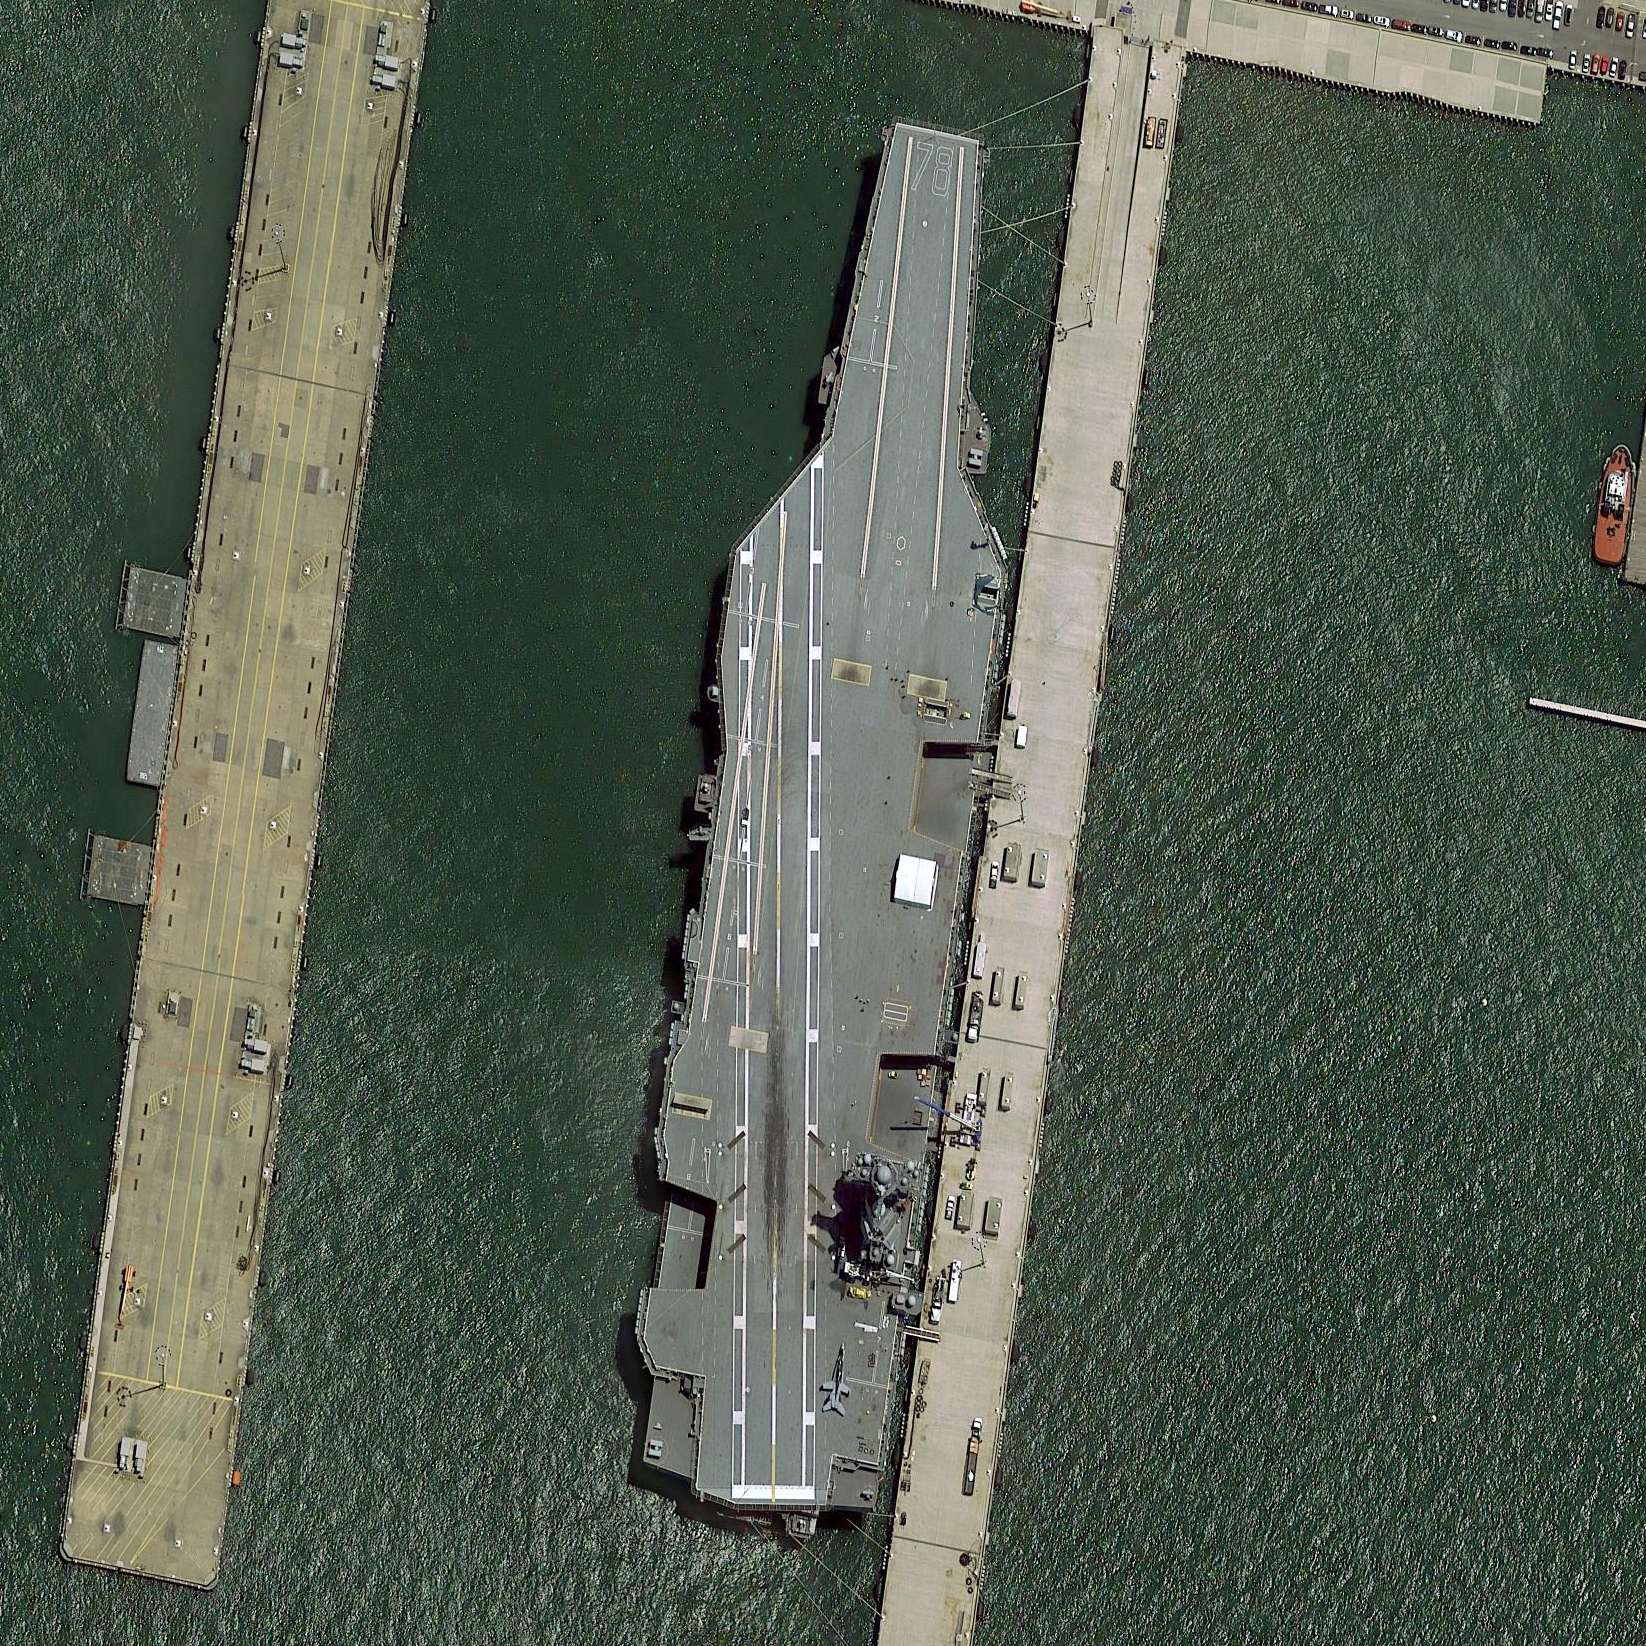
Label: aircraft_carrier